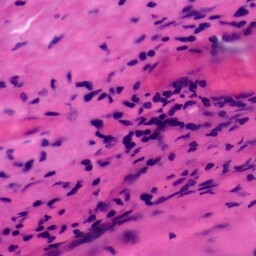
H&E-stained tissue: Tonsil